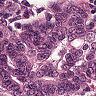
Metastatic tissue present: yes